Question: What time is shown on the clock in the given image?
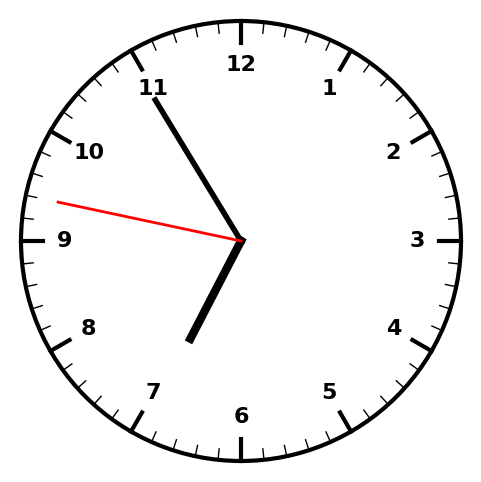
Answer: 06:54:47